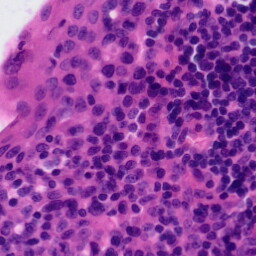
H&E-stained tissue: Tonsil